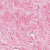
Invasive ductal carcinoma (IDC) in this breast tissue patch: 0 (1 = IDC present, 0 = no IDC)